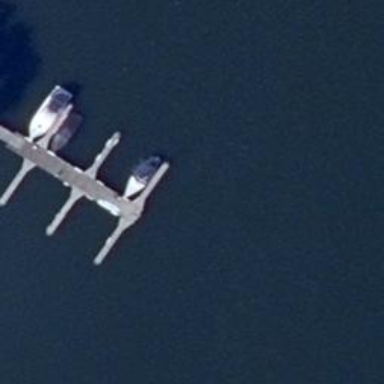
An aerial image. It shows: Man-made pier.